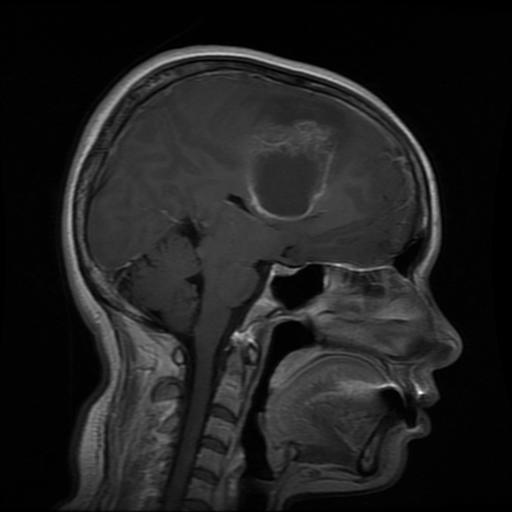
Label: glioma